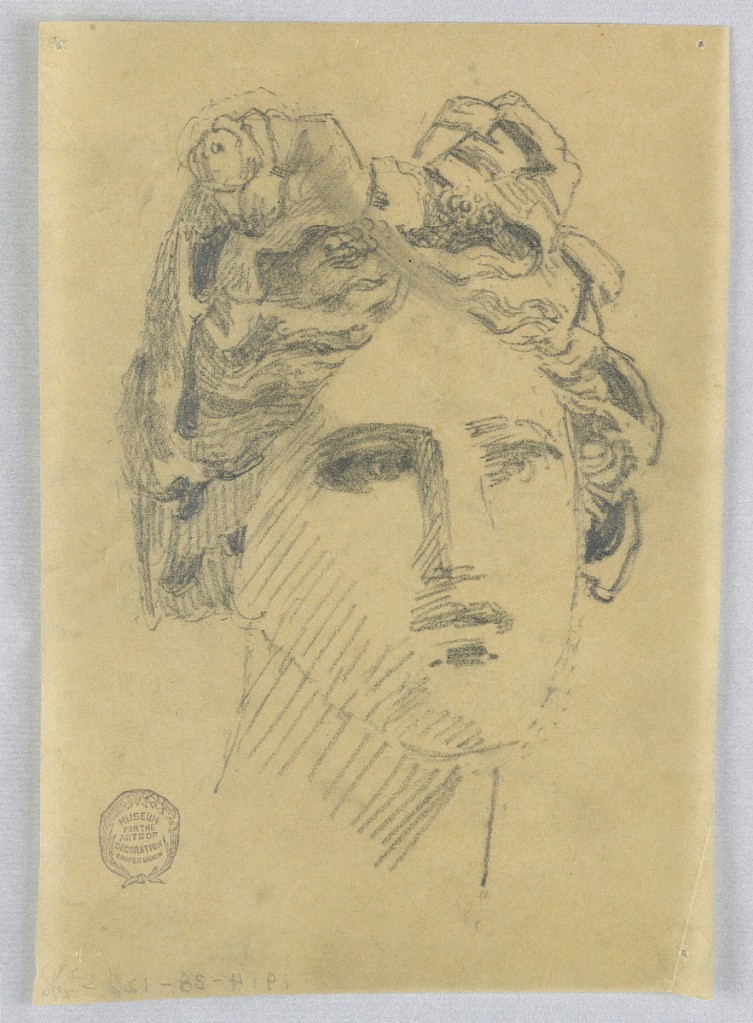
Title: Sketch of Woman's Head
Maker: Francis Augustus Lathrop, American, 1849–1909
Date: ca. 1895
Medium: Graphite on tracing paper
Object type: Drawing
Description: Woman looking slightly to the right, a large bow of ribbon above her forehead.